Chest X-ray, PA view. Patient: 32 years old, sex F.
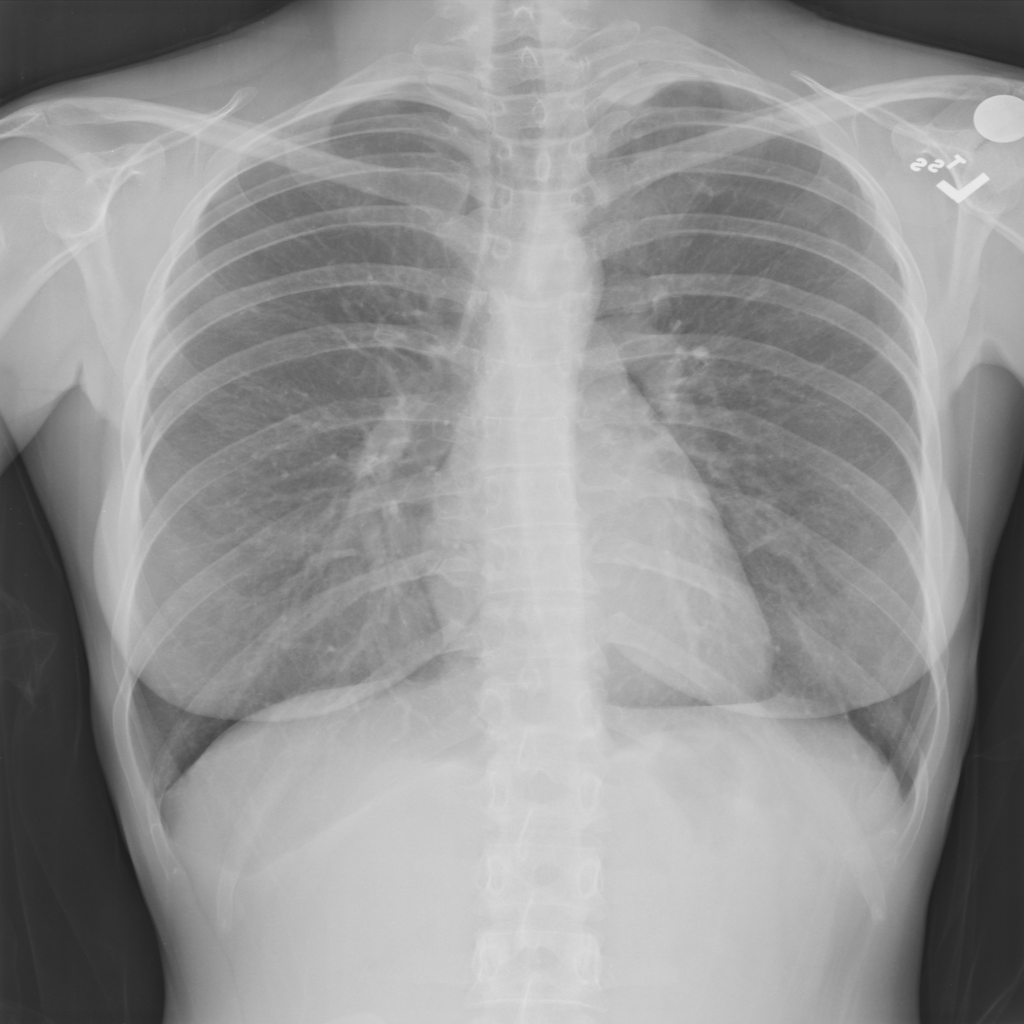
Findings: Pleural_Thickening